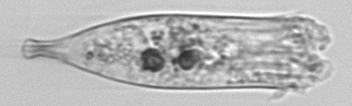
Label: Favella